Question: This is the code that is used to make the search
'''
private void button1_Click(object sender, EventArgs e)
{
string connectionString = Tyre.Properties.Settings.Default.Database1ConnectionString;
SqlConnection conn = new SqlConnection(connectionString);
DataTable dt = new DataTable();
SqlDataAdapter SDA = new SqlDataAdapter("SELECT * FROM table1 where Nom like " + textBox1.Text, conn);
SDA.Fill(dt);
dataGridView1.DataSource = dt;
}
'''
and im getting this error
An unhandled exception of type 'System.Data.SqlClient.SqlException' occurred in System.Data.dll
Additional information: Invalid column name 'elie'.
thats a exemple of my application :

<URL>
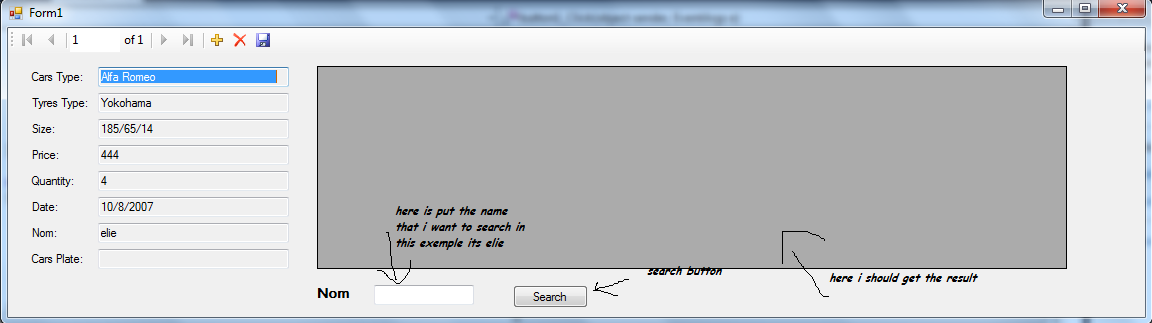
Answer: First off, your code is wide open to <URL>. You allow the user to insert any data he wants including
> ; DROP TABLE table1
To fix the immediate issue surround the item to be matched with single quotes and % signs:
'''
"SELECT * FROM table1 where Nom like '%" + textBox1.Text + "%'"
'''
However, you should look into using a <URL>.